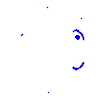
Particle: pion